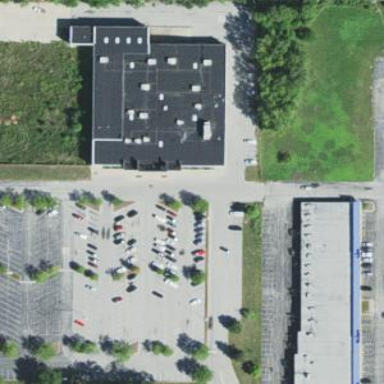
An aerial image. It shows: Retail building with fitness centre on the surrounding land.